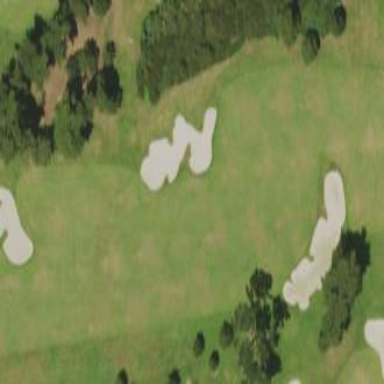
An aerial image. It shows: Golf fairway surrounded by grass in golf sport setting.